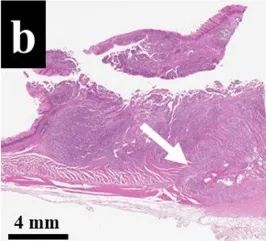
B: The tumor invaded into the adventitia without exposure of the tumor (white arrow) (HE-stain, x 10).
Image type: pathology (h&e)